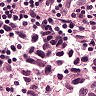
Metastatic tissue present: yes